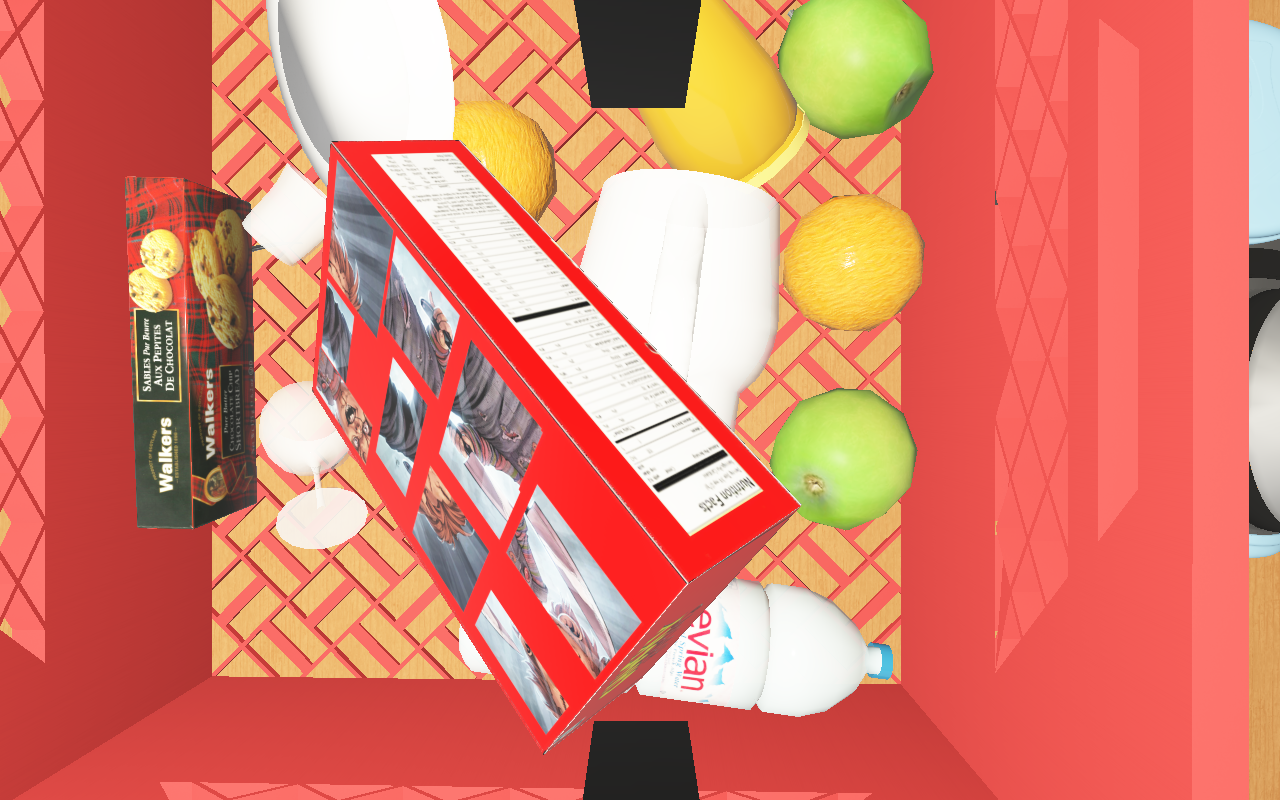
Objects in the scene:
carafe
water bottle
apple
cereal box
cereal box
biscuit box